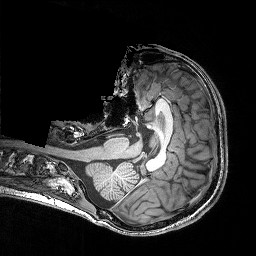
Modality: T1w
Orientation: axial
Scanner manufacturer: siemens
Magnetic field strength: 3 T
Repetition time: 2.25 s
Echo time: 0.00418 s